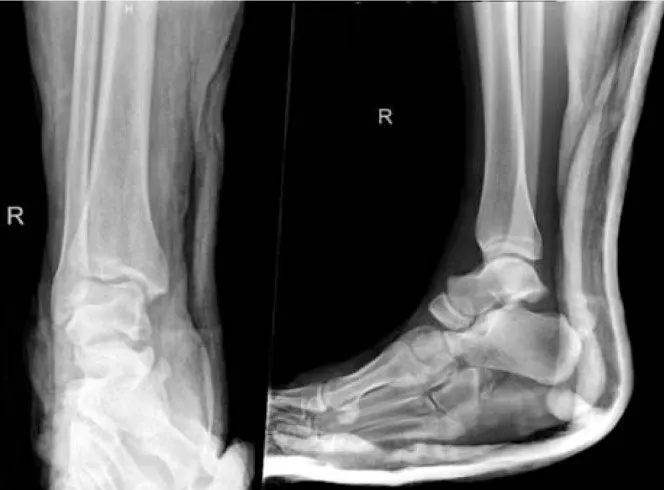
Anteroposterior and lateral ankle radiographs showing dislocations of the subtalar, calcaneocuboid and naviculocuneiform joints.
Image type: radiology (x_ray)